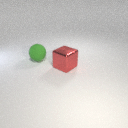
large red metal cube in front of large green rubber sphere